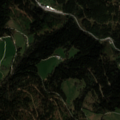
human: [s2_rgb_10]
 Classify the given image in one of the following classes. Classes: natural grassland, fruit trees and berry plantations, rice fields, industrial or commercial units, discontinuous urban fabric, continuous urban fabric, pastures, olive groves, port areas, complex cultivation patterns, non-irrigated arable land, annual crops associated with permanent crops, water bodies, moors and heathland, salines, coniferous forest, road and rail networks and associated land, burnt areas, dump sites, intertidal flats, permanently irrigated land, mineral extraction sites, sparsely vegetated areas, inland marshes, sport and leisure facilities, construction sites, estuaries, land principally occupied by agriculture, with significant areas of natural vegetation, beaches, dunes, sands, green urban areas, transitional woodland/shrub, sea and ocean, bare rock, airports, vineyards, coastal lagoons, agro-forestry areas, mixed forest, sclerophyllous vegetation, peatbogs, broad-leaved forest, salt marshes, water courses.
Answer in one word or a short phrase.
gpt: pastures, coniferous forest, mixed forest